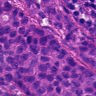
Metastatic tissue present: yes